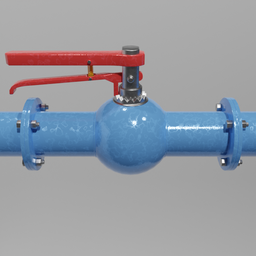
Label: mechanical